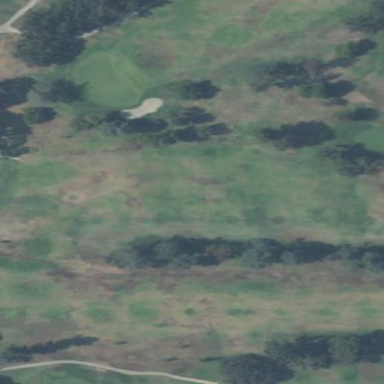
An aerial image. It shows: Golf fairway in the image.